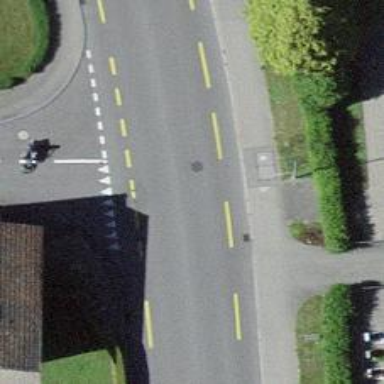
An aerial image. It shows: Primary highway with asphalt surface and designated lane for cyclists.